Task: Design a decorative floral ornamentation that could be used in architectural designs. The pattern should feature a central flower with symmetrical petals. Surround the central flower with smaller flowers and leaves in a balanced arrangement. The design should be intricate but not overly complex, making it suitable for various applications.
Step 709:
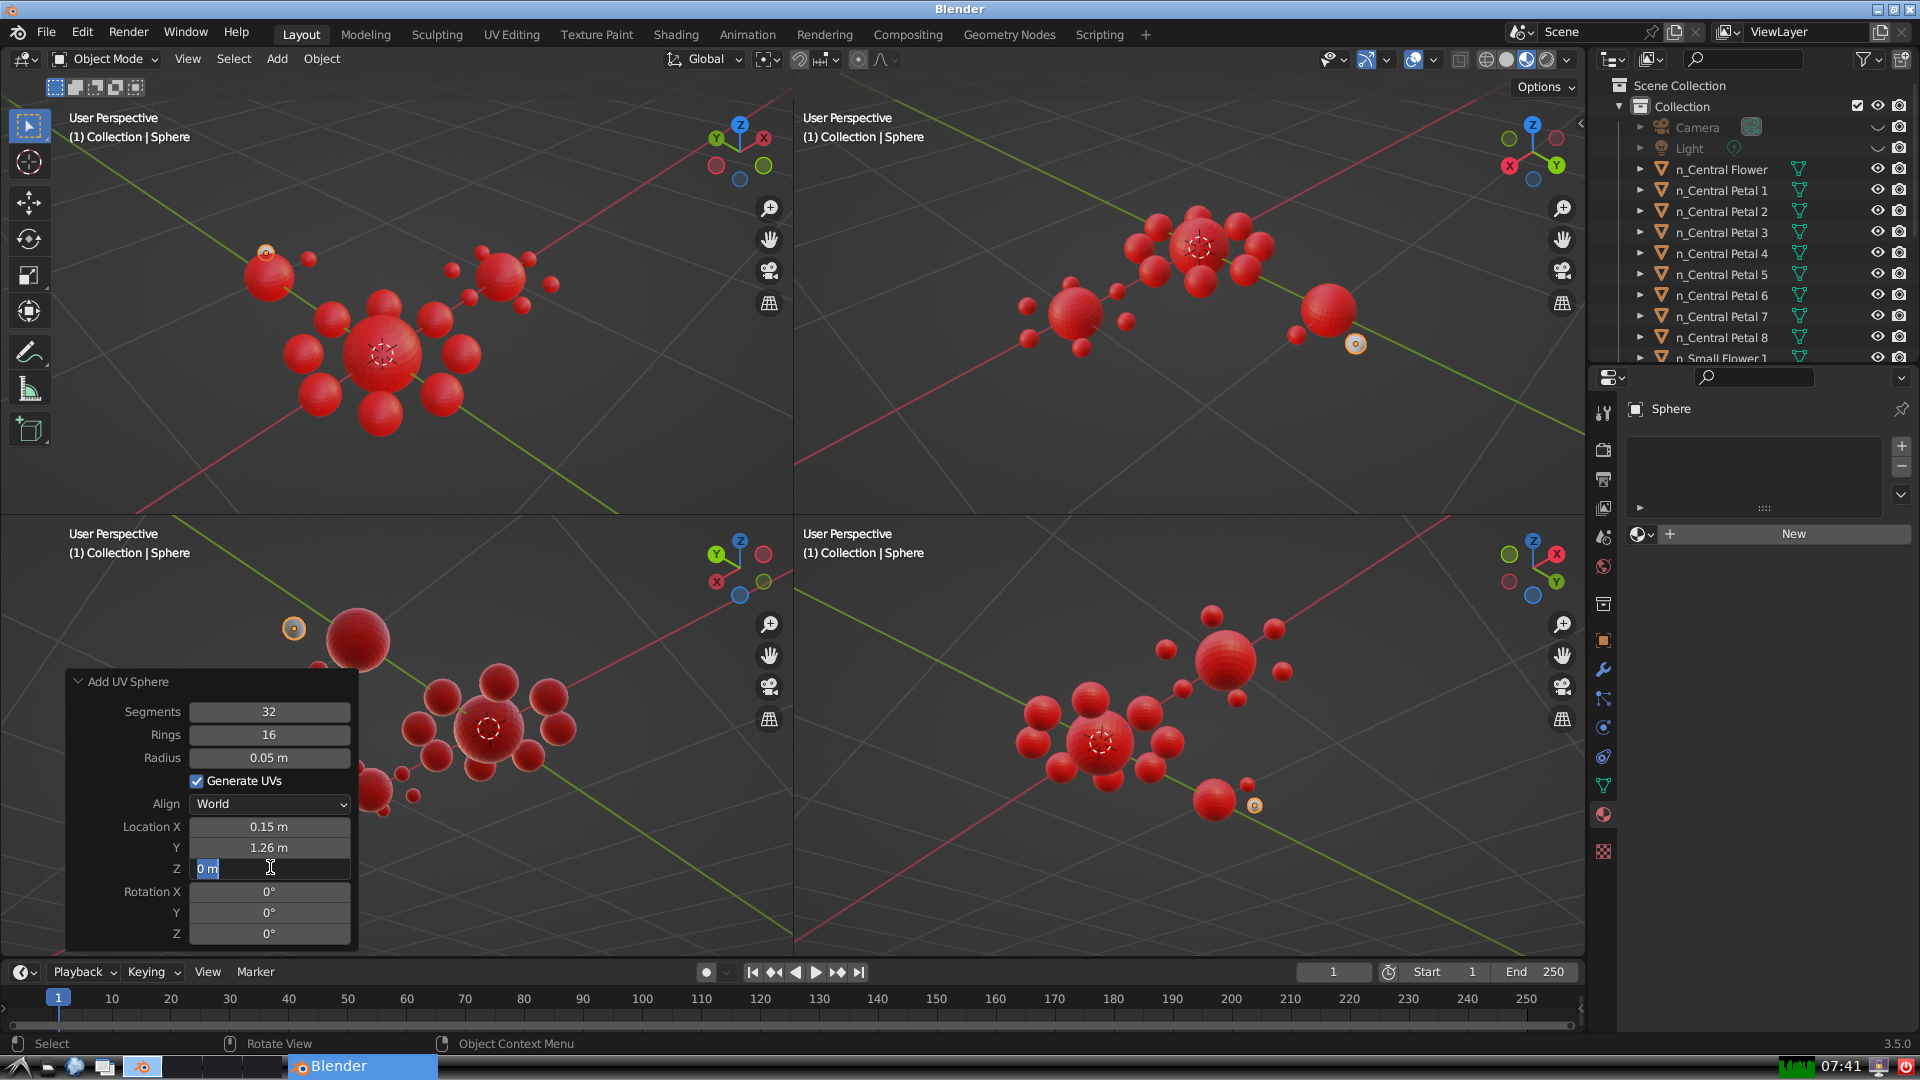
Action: input_text: 0.0